Question: I'm trying to overlap the blue div-span over a div-span-well vertically. See the attached image, is this possible in bootstrap?
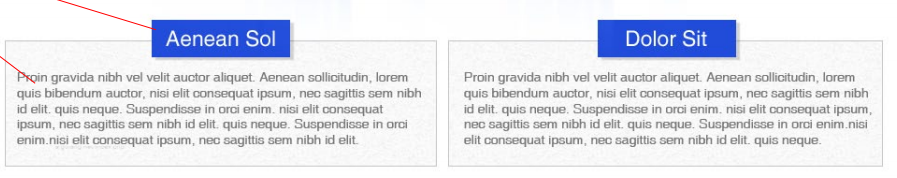
Answer: ### Not only in TBS, but you can do it in any CSS.
Say, you have a this way:
'''
<div class="head-with-overlay">
<h3>Lorem</h3>
<p>Lorem Ipsum is simply dummy text of the printing and typesetting industry. Lorem Ipsum has been the industry's standard dummy text ever since the 1500s, when an unknown printer took a galley of type and scrambled it to make a type specimen book. It has survived not only five centuries, but also the leap into electronic typesetting, remaining essentially unchanged. It was popularised in the 1960s with the release of Letraset sheets containing Lorem Ipsum passages, and more recently with desktop publishing software like Aldus PageMaker including versions of Lorem Ipsum.</p>
</div>
'''
You can use a this way:
'''
.head-with-overlay {position: relative; padding: 50px 15px 15px; border: 1px solid #ccc; margin: 10px;}
.head-with-overlay h3 {position: absolute; padding: 5px 10px; background: #00f; top: -10px; left: 50%; width: 50px; text-align: center; color: #fff; margin-left: -25px;}
'''
### Fiddle: http://jsfiddle.net/thhPg/